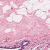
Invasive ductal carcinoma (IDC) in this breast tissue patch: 0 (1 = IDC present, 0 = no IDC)